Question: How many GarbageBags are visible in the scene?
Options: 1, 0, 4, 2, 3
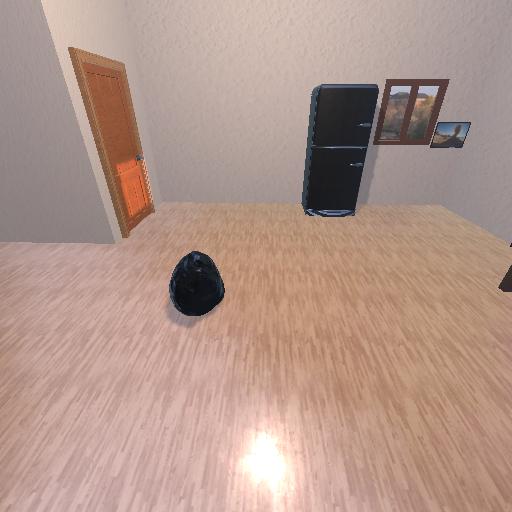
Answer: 1